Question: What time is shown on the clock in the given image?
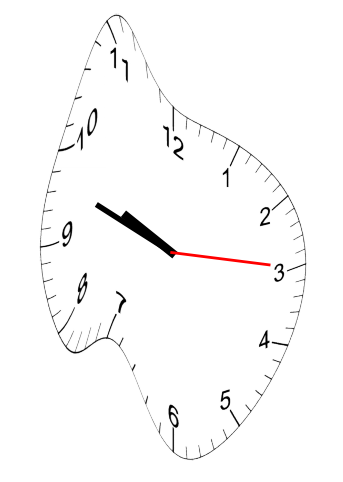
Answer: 09:48:15